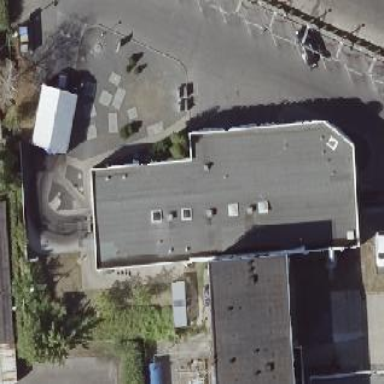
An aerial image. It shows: Building serving as car wash facility.